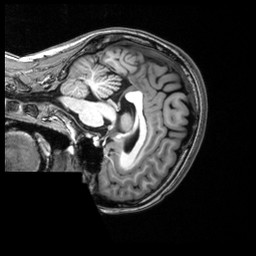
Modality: T1w
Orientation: sagittal
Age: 20
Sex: female
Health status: healthy
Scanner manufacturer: siemens
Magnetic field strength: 3 T
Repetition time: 2.53 s
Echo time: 0.00339 s